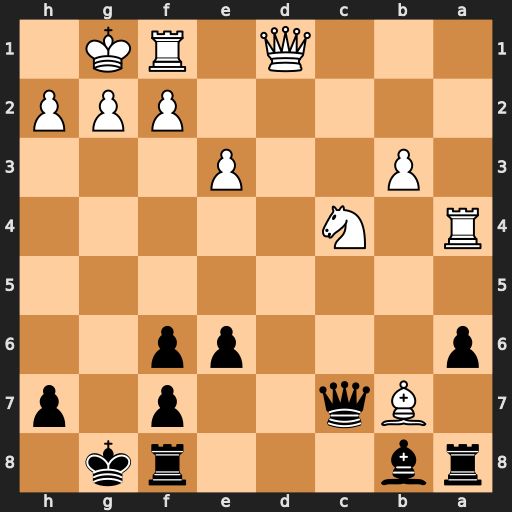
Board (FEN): rb3rk1/1Bq2p1p/p3pp2/8/R1N5/1P2P3/5PPP/3Q1RK1
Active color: b
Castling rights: -
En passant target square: -
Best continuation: Qxh2#